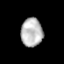
Tissue: prostate
Cell type: T cells
Senescence score: 0.326
Nuclear area (px): 610
Mean DAPI intensity: 184.387